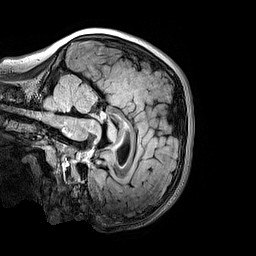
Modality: FLAIR
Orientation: sagittal
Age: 10
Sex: male
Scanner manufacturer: siemens
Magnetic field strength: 3 T
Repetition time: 5 s
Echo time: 0.388 s